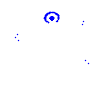
Particle: pion